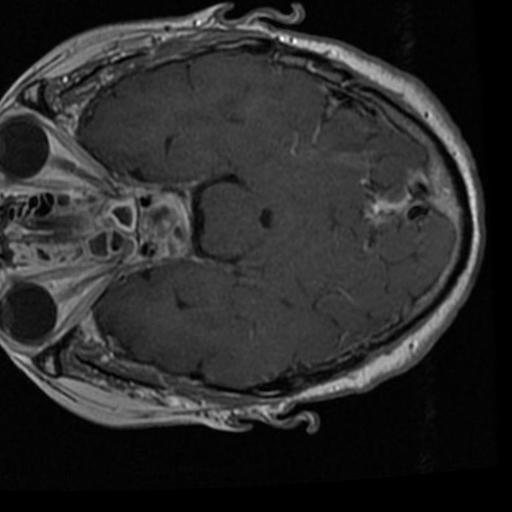
Label: brain_tumor